Question: Can somebody tell me how to display a form in the area marked red, or at least how this area can be reached from my application.
Any help appreciated.

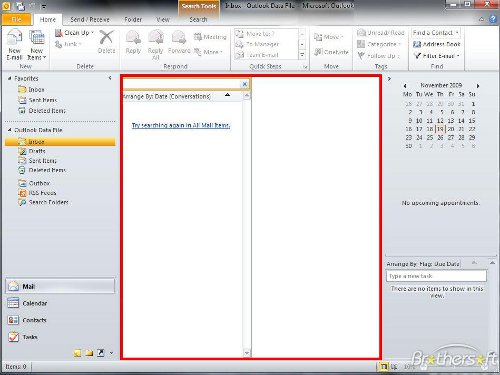
Answer: To display custom form inside the outlook's main window you need customizes an Outlook folder so that it displays an HTML file in its home page window. It can then use this HTML file to host a managed control inside.

<URL>